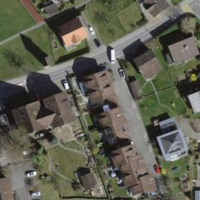
EUNIS habitat code: 54
Species observed at this site:
Fagus sylvatica